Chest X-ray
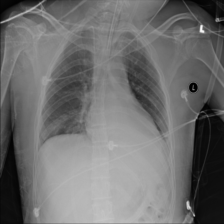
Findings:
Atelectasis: negative
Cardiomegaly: negative
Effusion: negative
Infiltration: positive
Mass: negative
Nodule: negative
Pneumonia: negative
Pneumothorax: negative
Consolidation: negative
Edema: negative
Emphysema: negative
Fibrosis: negative
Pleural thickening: negative
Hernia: negative